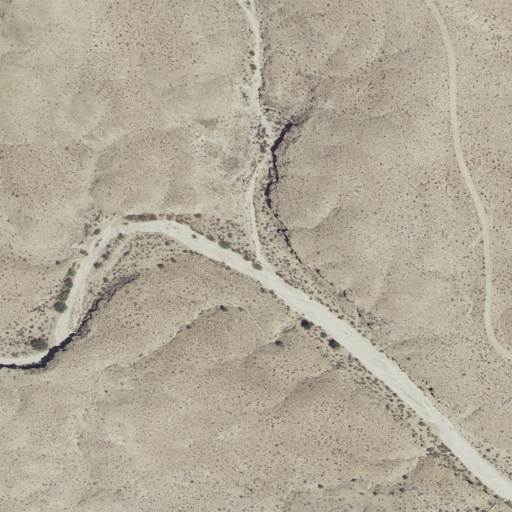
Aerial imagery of valley in Utah named Left Fork John Henry Canyon containing only shrub